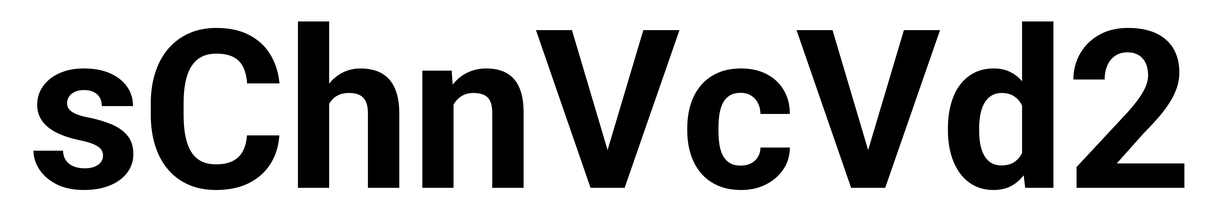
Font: Roboto_Bold